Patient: sex F, age 62
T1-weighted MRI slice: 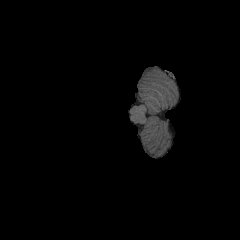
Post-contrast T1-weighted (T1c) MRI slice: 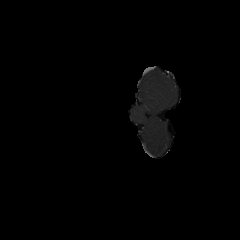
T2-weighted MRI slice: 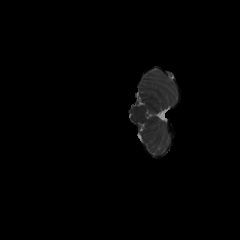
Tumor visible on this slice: no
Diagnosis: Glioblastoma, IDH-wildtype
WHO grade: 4